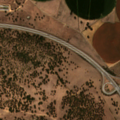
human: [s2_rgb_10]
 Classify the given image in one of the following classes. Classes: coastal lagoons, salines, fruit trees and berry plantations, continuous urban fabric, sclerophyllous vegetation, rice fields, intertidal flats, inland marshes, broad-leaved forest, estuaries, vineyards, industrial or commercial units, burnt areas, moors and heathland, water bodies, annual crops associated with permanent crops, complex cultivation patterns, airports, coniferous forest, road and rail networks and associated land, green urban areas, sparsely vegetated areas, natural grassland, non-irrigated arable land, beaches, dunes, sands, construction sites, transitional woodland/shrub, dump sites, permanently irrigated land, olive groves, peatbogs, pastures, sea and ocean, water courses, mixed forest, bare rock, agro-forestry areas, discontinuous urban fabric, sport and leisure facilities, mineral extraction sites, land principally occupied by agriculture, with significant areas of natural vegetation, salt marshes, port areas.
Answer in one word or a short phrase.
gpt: industrial or commercial units, non-irrigated arable land, permanently irrigated land, complex cultivation patterns, agro-forestry areas, broad-leaved forest